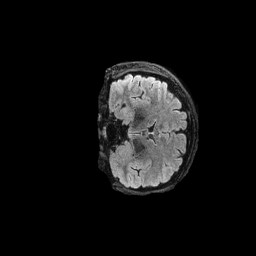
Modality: FLAIR
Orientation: coronal
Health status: ill
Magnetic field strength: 3 T